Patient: sex F, age 28
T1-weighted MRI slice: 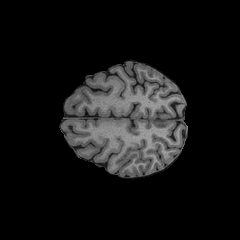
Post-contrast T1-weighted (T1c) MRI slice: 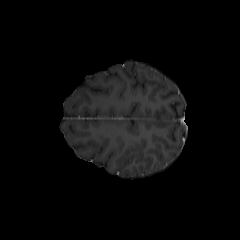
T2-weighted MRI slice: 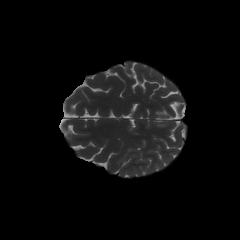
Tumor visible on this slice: no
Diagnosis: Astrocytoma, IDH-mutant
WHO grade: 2